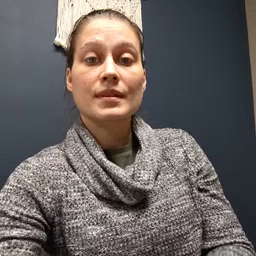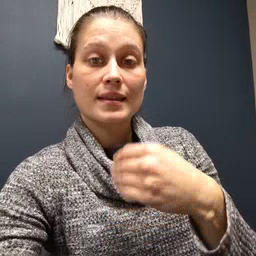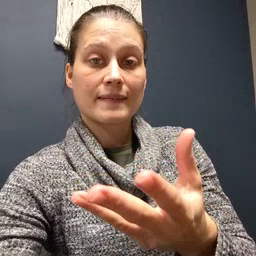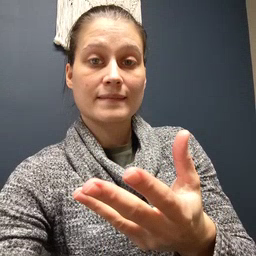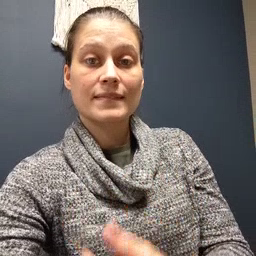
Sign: give